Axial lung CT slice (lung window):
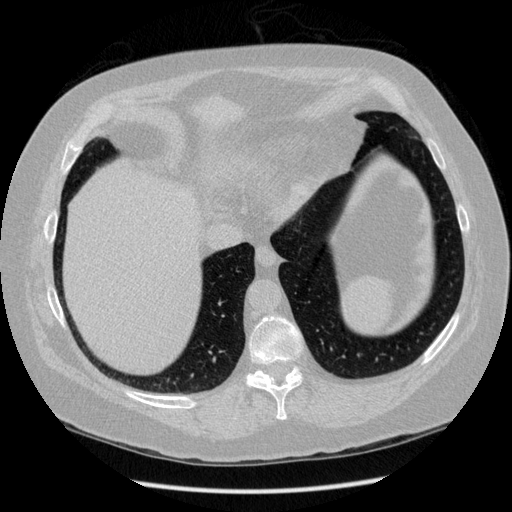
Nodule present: no